Field crop: tomato
Growth stage: 2
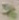
Species: solanum